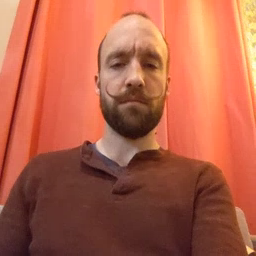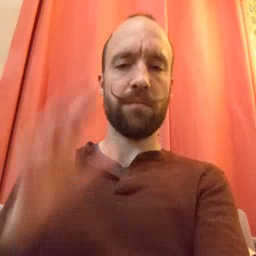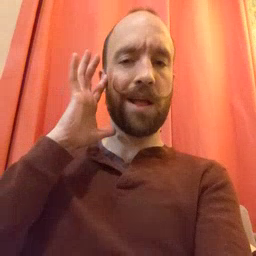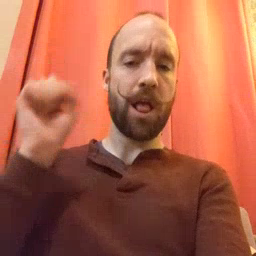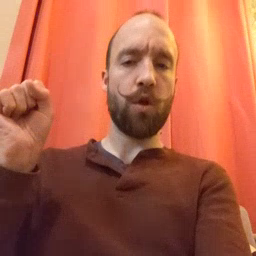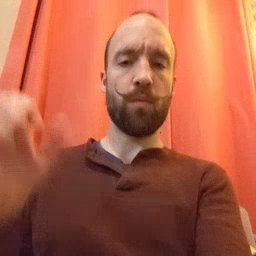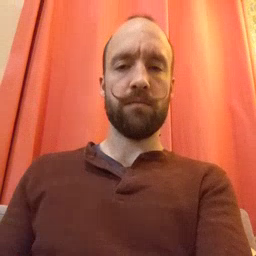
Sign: loud